Question: I need to add a left bar button item in my app that looks like system back button, but is not the system back button, since it will appear on view controller that is the only vc of my navController's stack and execute my own code. Simply writing "Back" isn't really good for me, as I need to display the "<" arrow as well. Is there a way to programmatically create an arrow like that, without making image with that arrow?

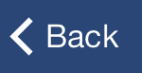
Answer: Consider using a dummy 'UIViewController' as a root view controller for your 'UINavigationController''s stack:
'''
[[UINavigationController alloc] initWithRootViewController:[UIViewController new]];
[navController pushViewController:viewController animated:NO];
'''
Then you can use my <URL> :
'''
-(BOOL) navigationShouldPopOnBackButton {
[self dismissModalViewControllerAnimated:YES];
return NO;
}
'''